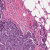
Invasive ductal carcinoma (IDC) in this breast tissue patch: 0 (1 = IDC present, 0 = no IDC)